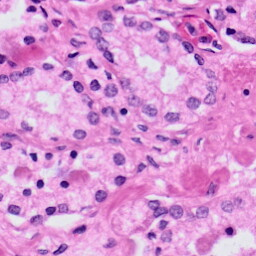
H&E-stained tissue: Prostate